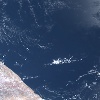
Label: water